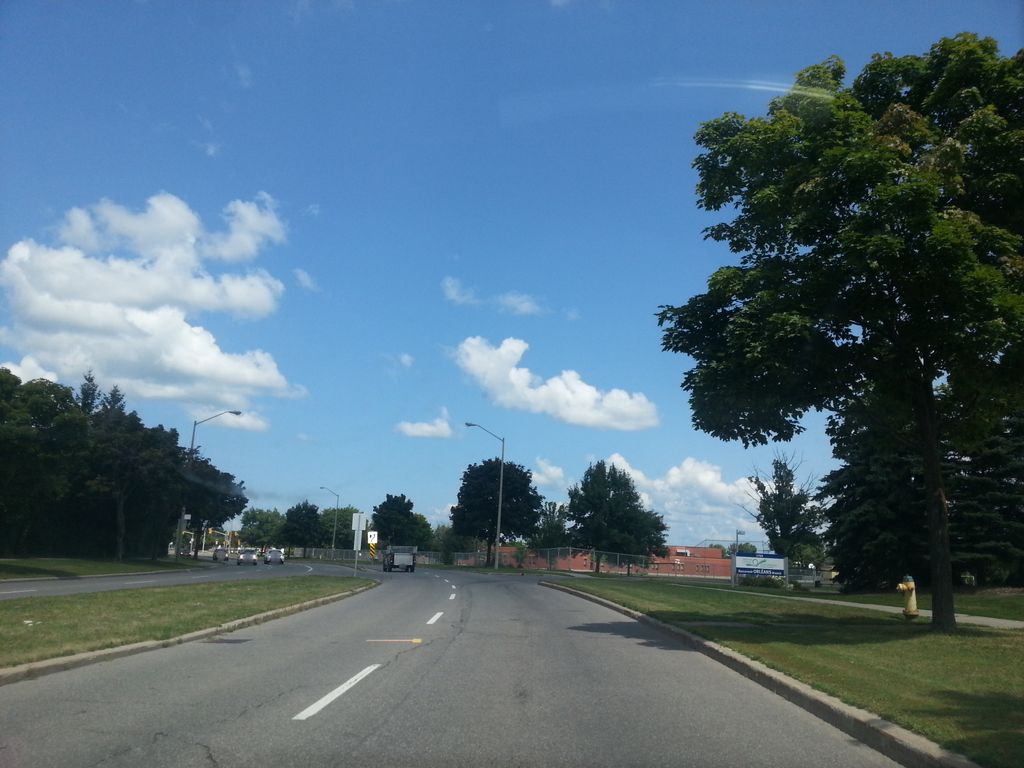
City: ottawa-gatineau